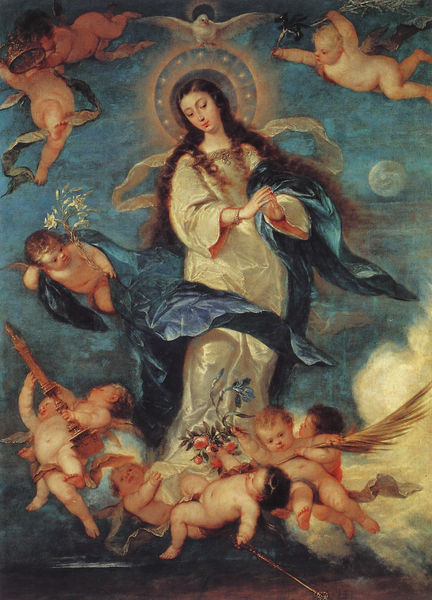
Titel: Die Jungfrau der unbefleckten Empfängnis
Künstler: José Antolínez
Institution: Madrid, Museo del Prado
Schlagwörter: blau, flügel, gemälde, gott, himmel, wolken, blumen, frau, haar, weiss, blüten, rosen, tuch, wolke, taube, haare, mantel, kind, krone, locken, kinder, engel, baby, mond, malen, lilie, schein, palmzweig, heiligenschein, christus, christlich, heilig, putten, maria, madonna, rosenkranz, mutter gottes, putti, himmelfahrt, zepter, geist, heiliger geist, strahlenkranz, blauer umhang, wolkje, fleigen wolken, taube blumen